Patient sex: F
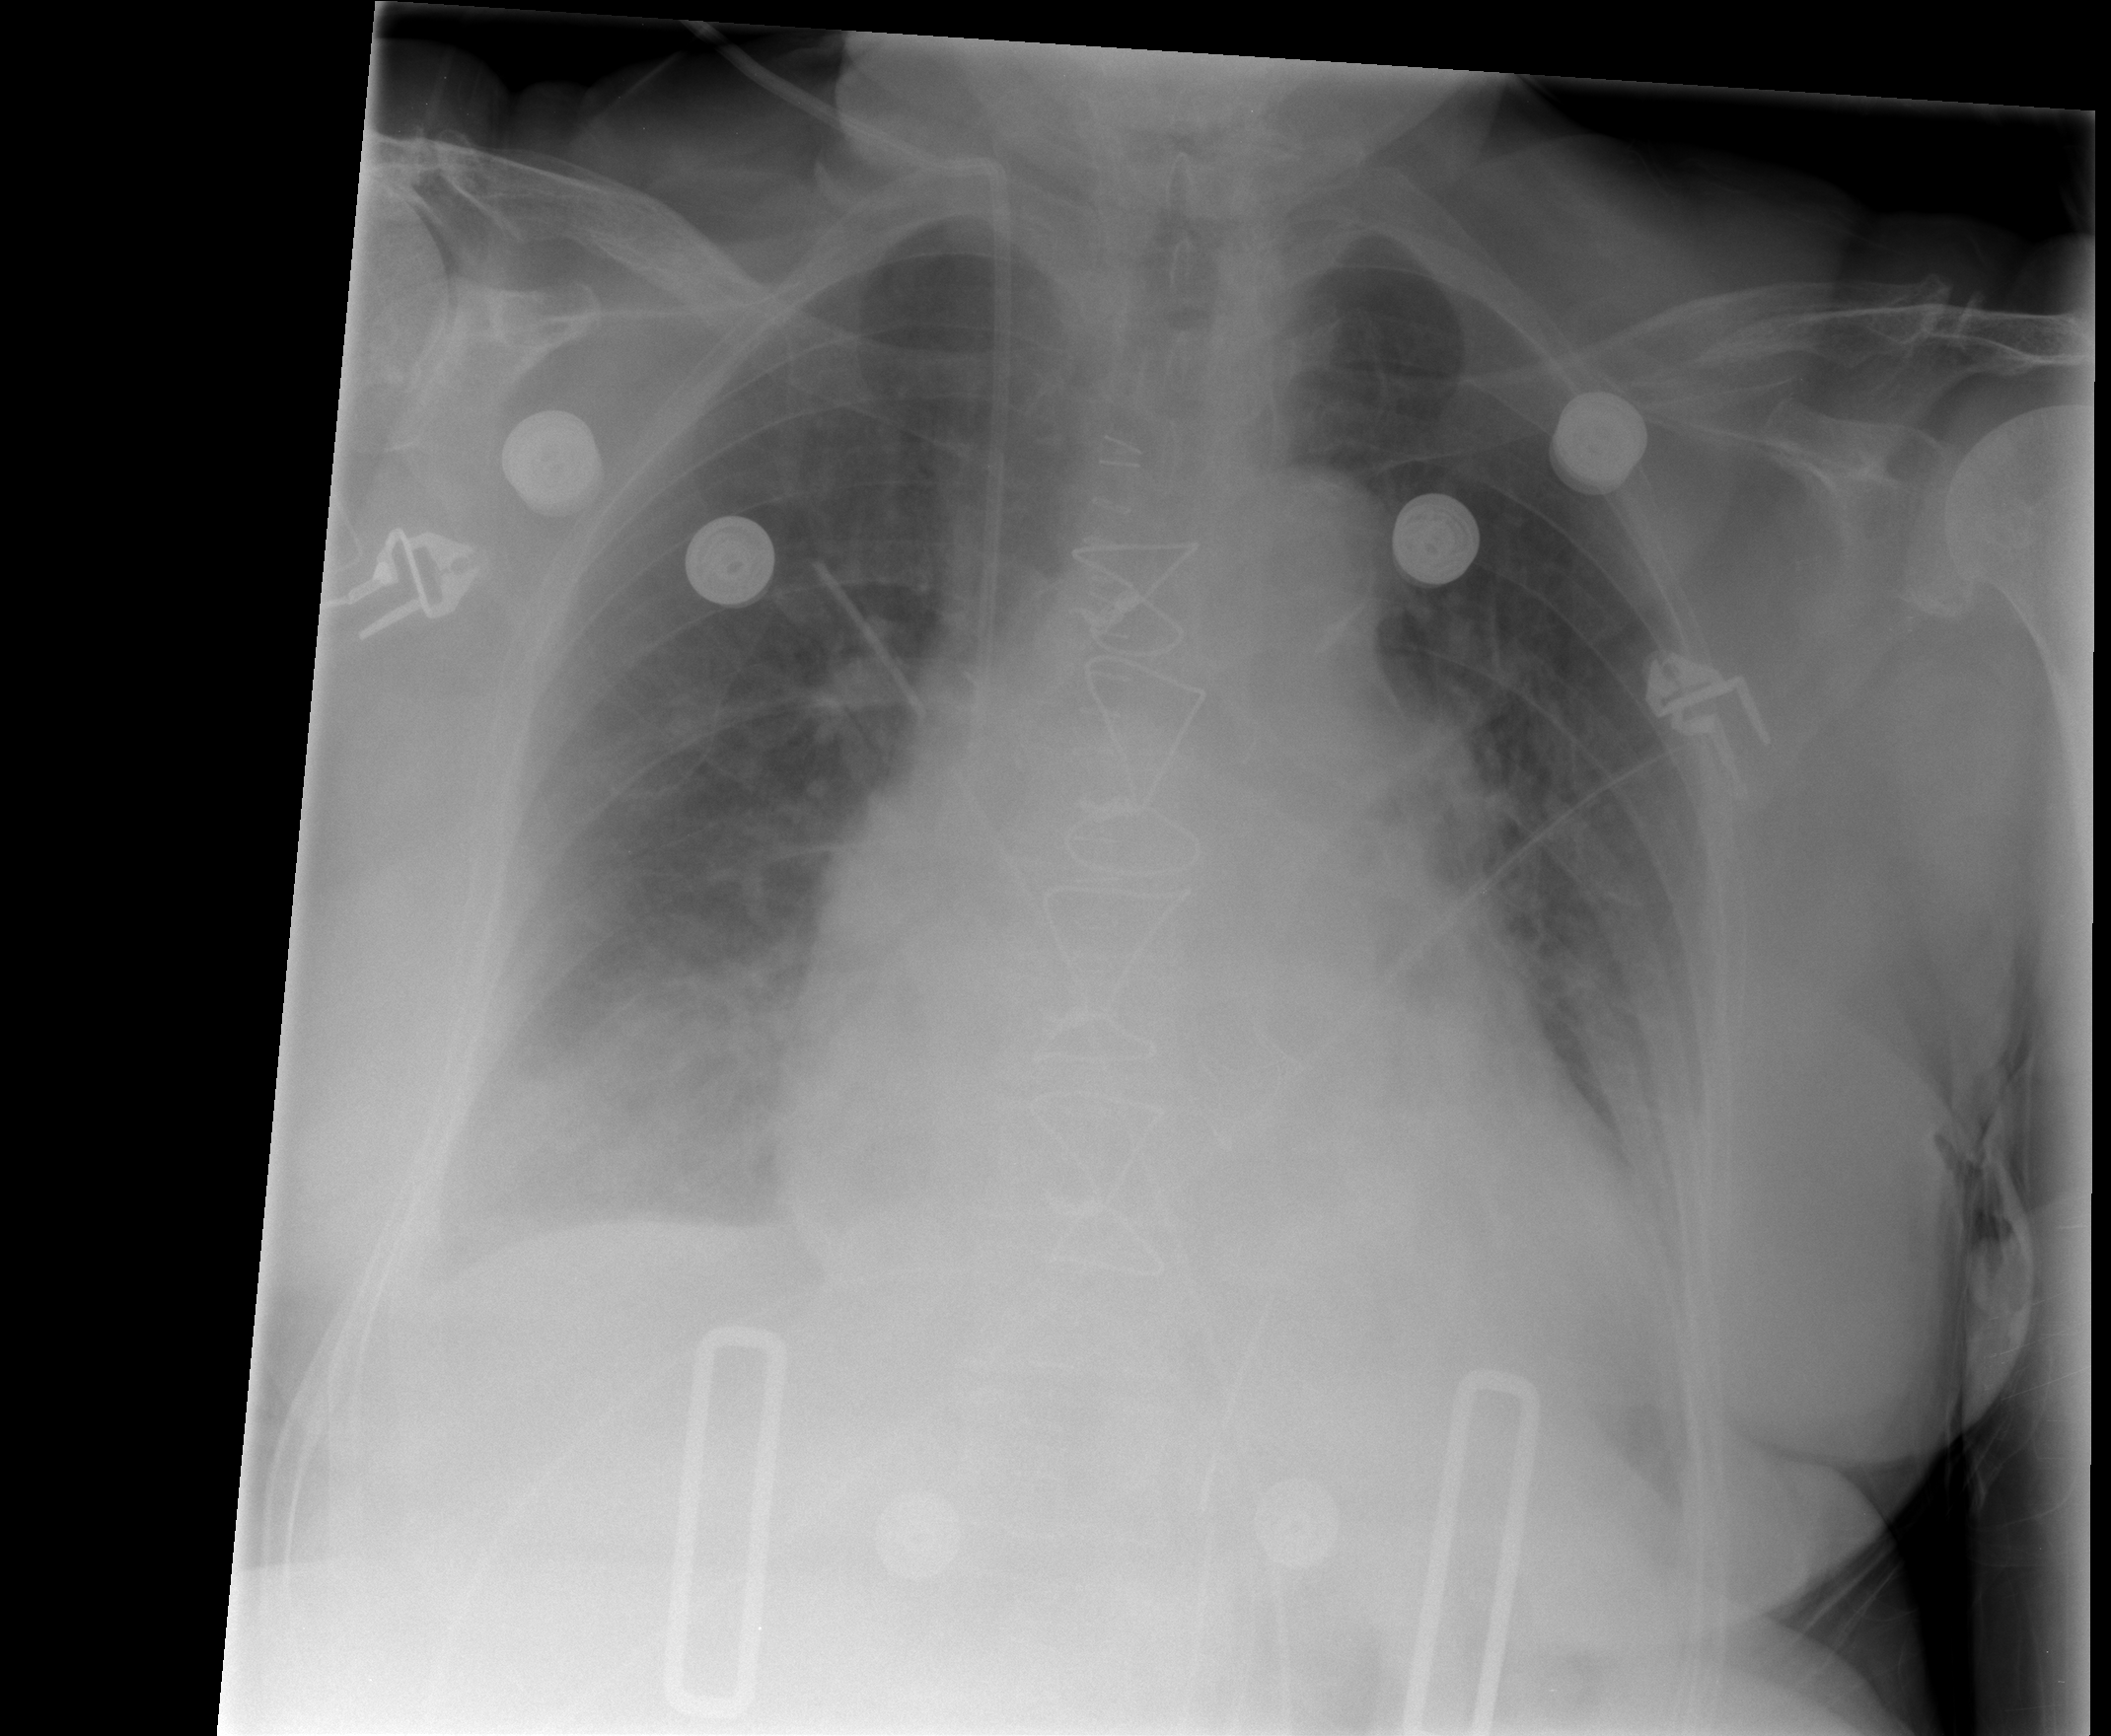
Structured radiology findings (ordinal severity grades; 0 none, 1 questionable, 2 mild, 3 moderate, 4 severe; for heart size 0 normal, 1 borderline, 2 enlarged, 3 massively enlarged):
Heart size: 2
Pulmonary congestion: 2
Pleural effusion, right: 2
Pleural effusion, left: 2
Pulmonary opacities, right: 0
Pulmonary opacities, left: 0
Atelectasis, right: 2
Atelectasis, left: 2